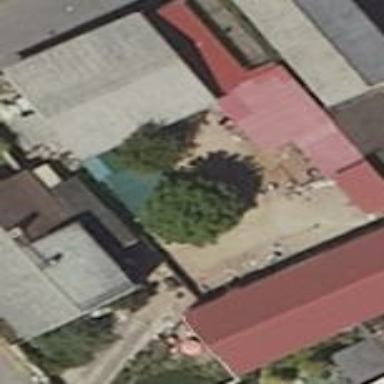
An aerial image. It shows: Shed building.